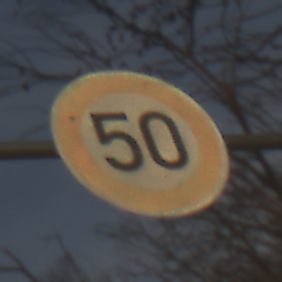
Verkehrszeichen: Geschwindigkeit50
Umgebung: Outdoor, Nature
Tageszeit: SunriseSunset
Wetter: PartlyCloudy
Licht: Natural
Jahreszeit: NotSpecified
Kontrast: MediumContrast